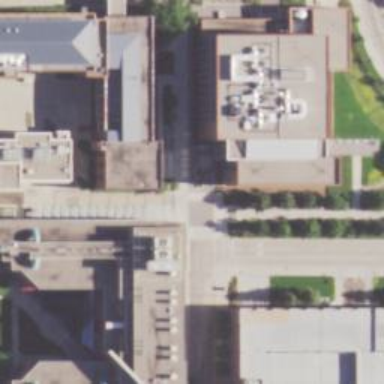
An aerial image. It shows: Flat-roofed university building.